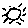
Label: sun